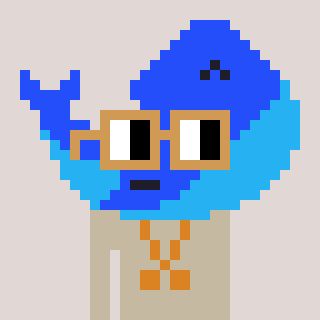
a pixel art character with square brown glasses, a whale-shaped head and a bege-colored body on a warm background